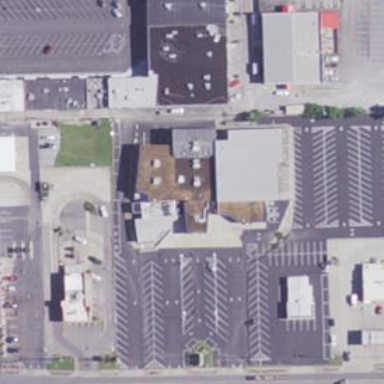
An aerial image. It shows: Cinema building.